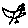
Label: bird